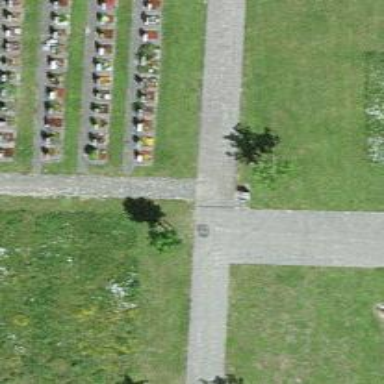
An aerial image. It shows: Footway made of paving stones.